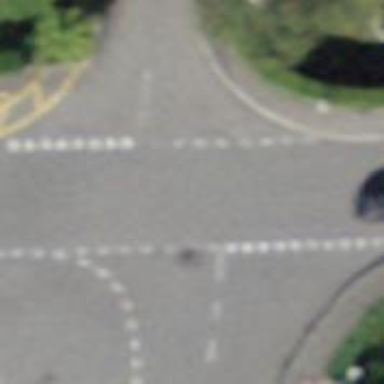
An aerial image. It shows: Road with "give way" sign.